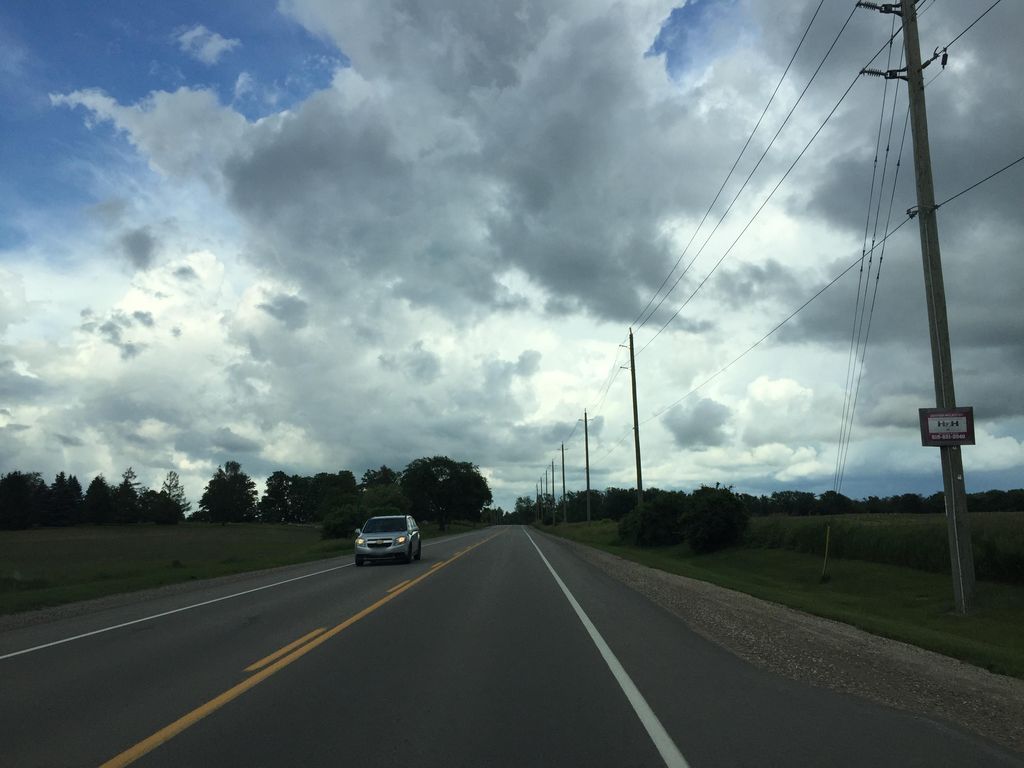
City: kitchener-waterloo